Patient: sex M, age 70
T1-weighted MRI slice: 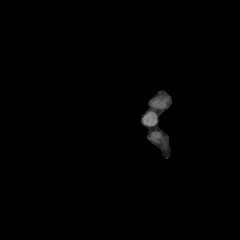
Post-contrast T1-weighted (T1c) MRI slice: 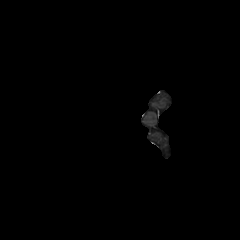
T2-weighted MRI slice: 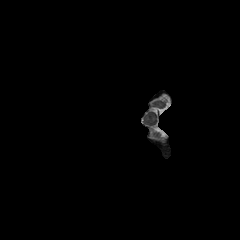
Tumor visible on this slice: no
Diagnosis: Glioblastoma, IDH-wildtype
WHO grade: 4